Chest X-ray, AP view. Patient: 67 years old, sex F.
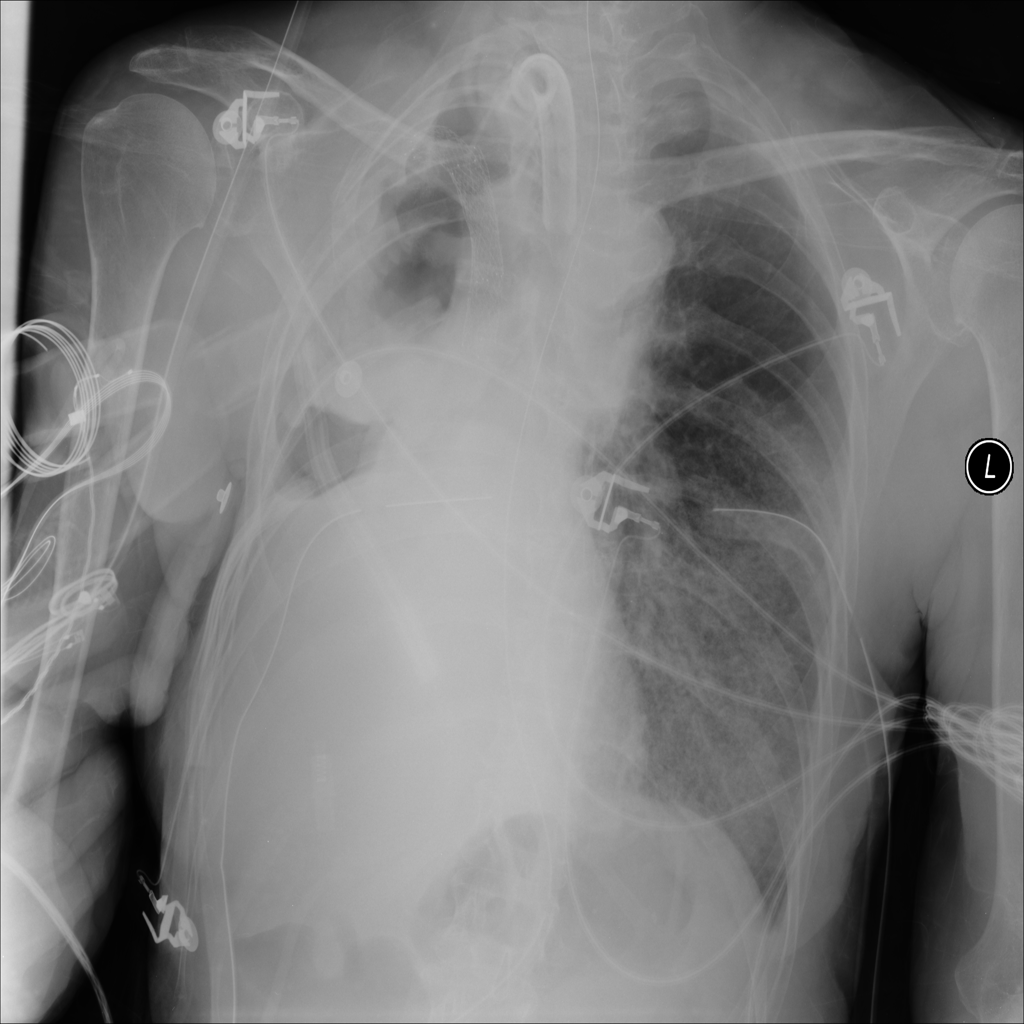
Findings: Nodule